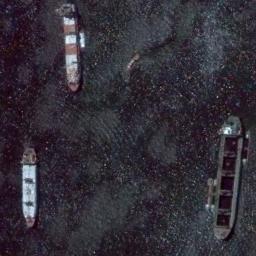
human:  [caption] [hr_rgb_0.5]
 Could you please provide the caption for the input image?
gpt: Several ships of different sizes are in the deep blue water .

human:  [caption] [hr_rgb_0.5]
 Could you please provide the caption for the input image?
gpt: There are three ships in the blue water on the shore .

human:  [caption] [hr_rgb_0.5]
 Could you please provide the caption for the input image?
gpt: There are three ships at sea .

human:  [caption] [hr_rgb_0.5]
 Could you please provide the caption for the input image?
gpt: Three bulk carriers travel on the deep blue sea .

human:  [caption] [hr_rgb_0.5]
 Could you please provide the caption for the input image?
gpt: There are three ships on the sea .